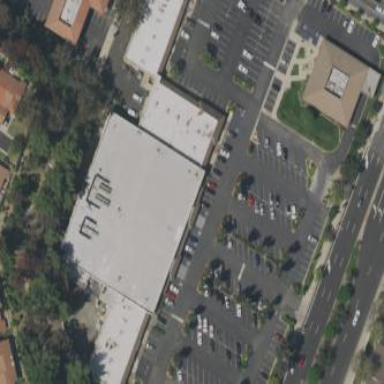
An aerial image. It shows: Retail building housing supermarket.